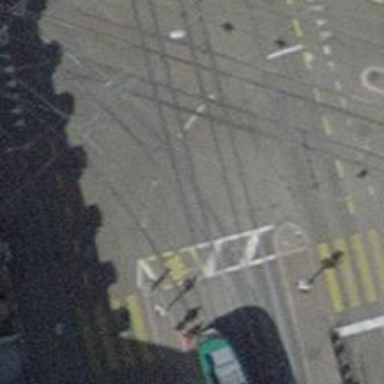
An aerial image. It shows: Railway crossing.